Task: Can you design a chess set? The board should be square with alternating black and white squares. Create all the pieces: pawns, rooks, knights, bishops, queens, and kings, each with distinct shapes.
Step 3207:
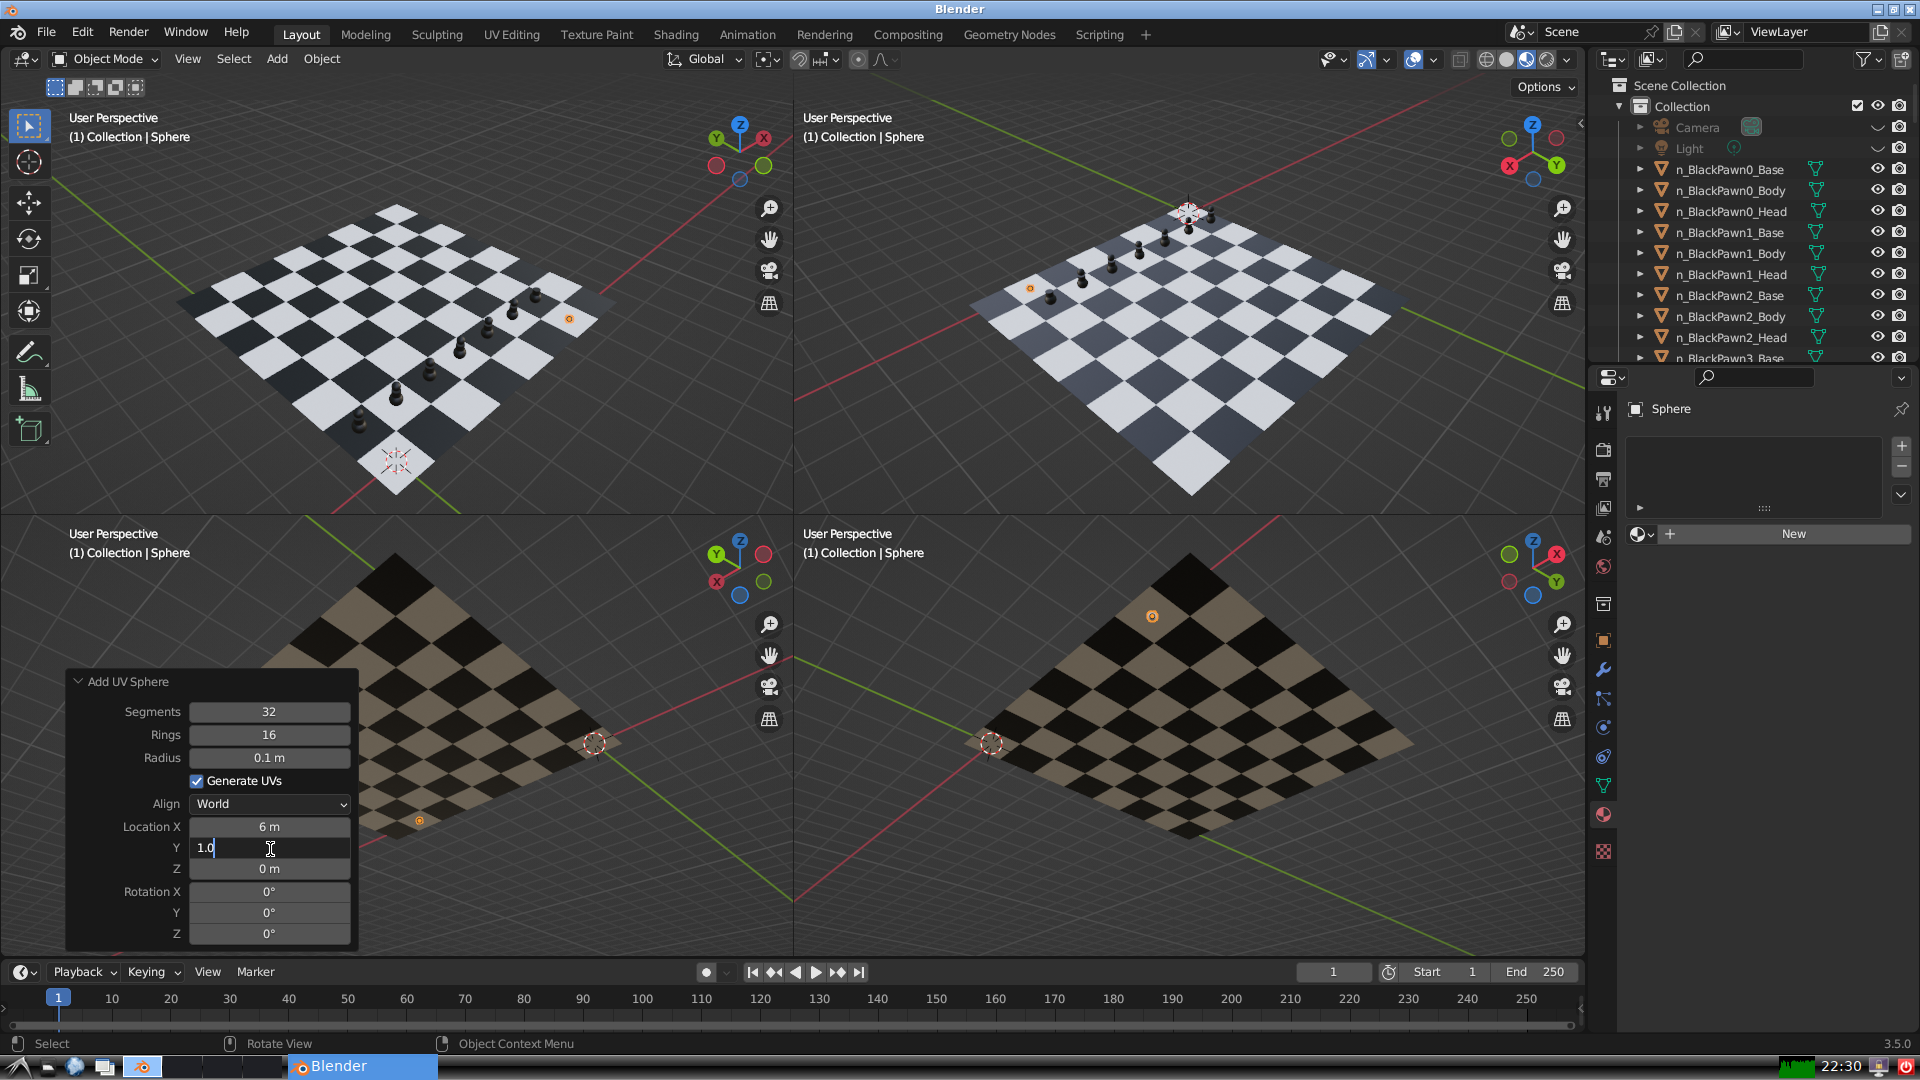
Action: {"key_press": ['Return']}